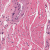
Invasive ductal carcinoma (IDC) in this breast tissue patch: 0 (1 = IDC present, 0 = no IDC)